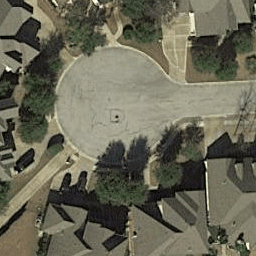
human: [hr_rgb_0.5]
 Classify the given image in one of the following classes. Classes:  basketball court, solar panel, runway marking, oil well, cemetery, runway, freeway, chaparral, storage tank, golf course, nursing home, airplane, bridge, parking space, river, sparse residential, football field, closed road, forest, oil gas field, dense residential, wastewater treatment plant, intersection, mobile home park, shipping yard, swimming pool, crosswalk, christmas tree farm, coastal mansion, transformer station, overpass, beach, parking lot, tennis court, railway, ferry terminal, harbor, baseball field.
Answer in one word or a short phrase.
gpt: closed road